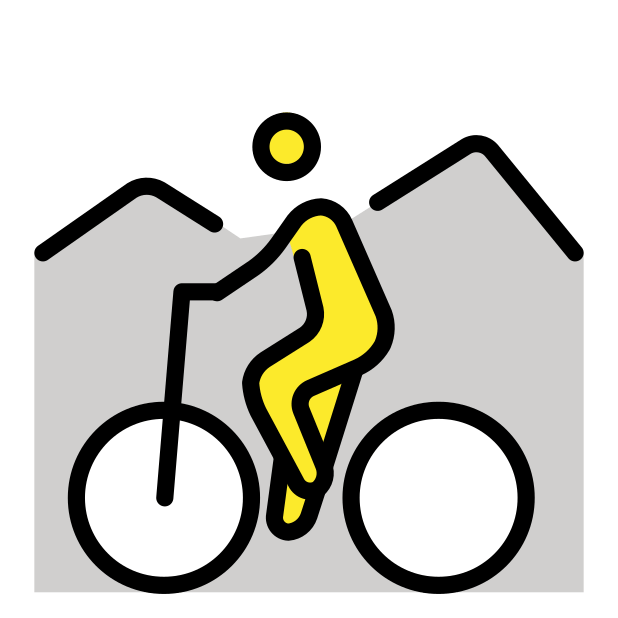
Emoji: 🚵
Name: mountain bicyclist
Unicode: 0x1f6b5